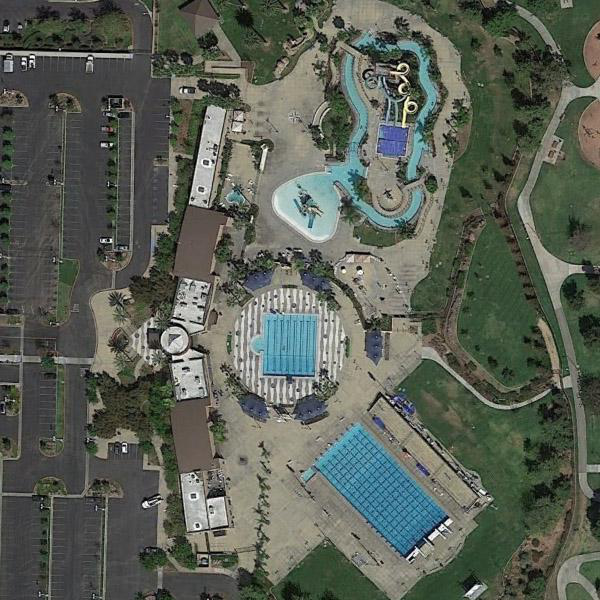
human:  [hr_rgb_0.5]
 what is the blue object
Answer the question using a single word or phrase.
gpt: pond